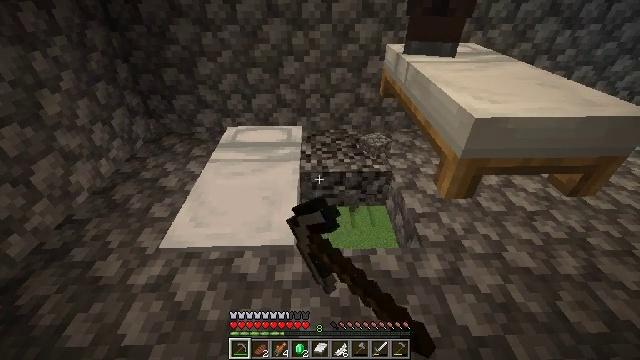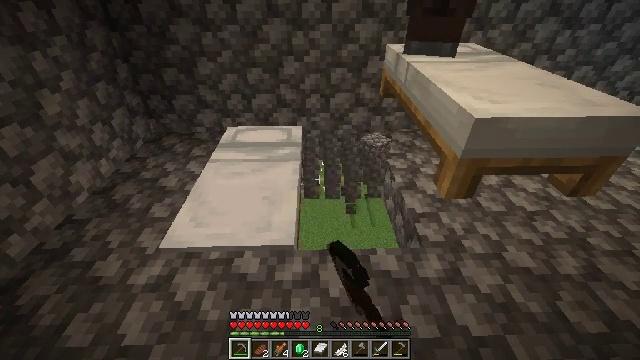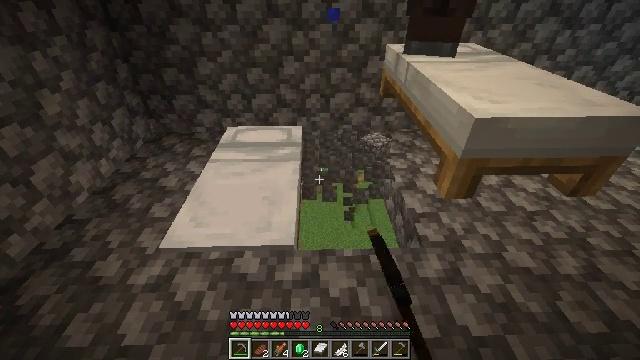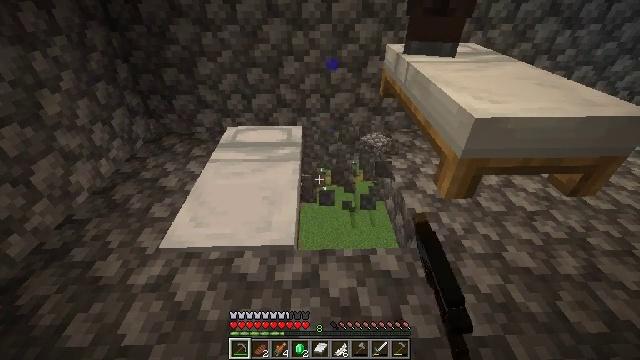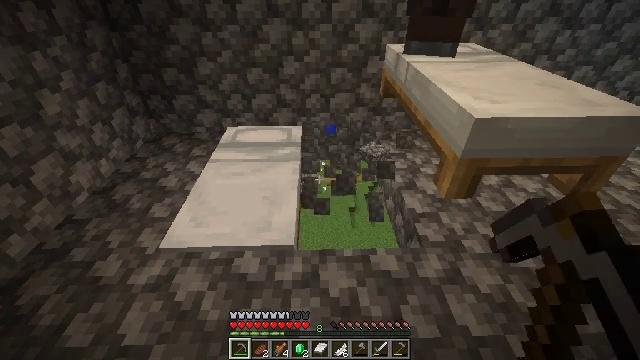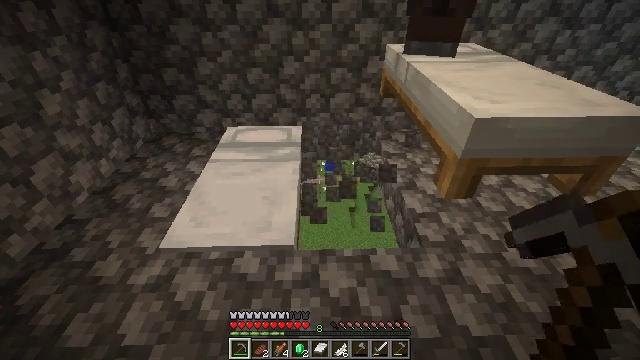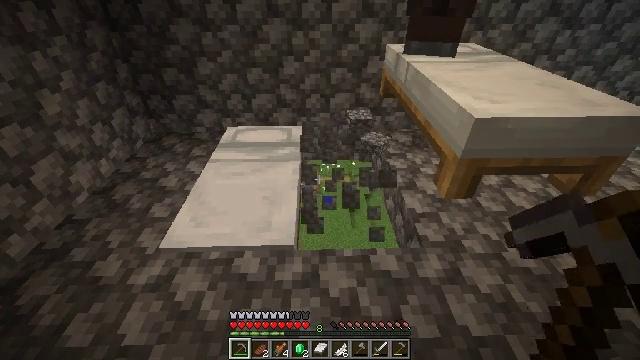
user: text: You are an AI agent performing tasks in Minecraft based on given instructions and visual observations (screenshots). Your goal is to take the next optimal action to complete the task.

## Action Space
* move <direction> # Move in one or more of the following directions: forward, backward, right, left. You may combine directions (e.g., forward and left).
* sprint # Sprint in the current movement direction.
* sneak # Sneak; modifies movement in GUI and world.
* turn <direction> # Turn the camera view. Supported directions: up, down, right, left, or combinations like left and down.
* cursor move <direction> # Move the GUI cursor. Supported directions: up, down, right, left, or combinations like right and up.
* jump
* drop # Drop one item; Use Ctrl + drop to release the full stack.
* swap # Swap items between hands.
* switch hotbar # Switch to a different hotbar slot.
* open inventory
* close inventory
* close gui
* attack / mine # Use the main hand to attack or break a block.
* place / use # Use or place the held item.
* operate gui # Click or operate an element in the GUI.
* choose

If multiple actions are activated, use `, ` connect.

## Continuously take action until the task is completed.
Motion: motion action
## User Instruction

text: Remove the cobblestone slab with a tool.
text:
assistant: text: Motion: attack / mine
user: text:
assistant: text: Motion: attack / mine
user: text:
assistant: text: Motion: attack / mine
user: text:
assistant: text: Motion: attack / mine
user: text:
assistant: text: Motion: attack / mine
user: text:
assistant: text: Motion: attack / mine
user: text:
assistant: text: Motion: attack / mine